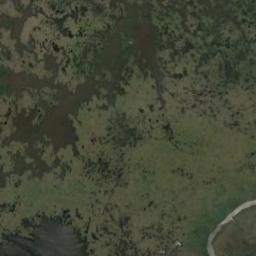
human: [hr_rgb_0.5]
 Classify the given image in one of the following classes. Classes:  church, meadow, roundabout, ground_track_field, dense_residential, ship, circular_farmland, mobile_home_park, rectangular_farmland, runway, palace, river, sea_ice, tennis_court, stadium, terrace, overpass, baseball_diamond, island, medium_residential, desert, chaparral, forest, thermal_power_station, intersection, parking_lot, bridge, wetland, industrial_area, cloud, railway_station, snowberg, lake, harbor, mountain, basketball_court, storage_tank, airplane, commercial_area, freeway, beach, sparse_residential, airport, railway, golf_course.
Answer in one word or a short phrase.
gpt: wetland